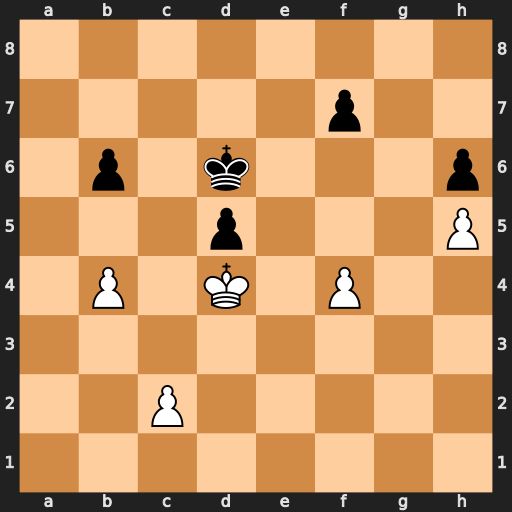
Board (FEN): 8/5p2/1p1k3p/3p3P/1P1K1P2/8/2P5/8
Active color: w
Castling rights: -
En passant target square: -
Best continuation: f5 b5 f6 Ke6 Kc5